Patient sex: M
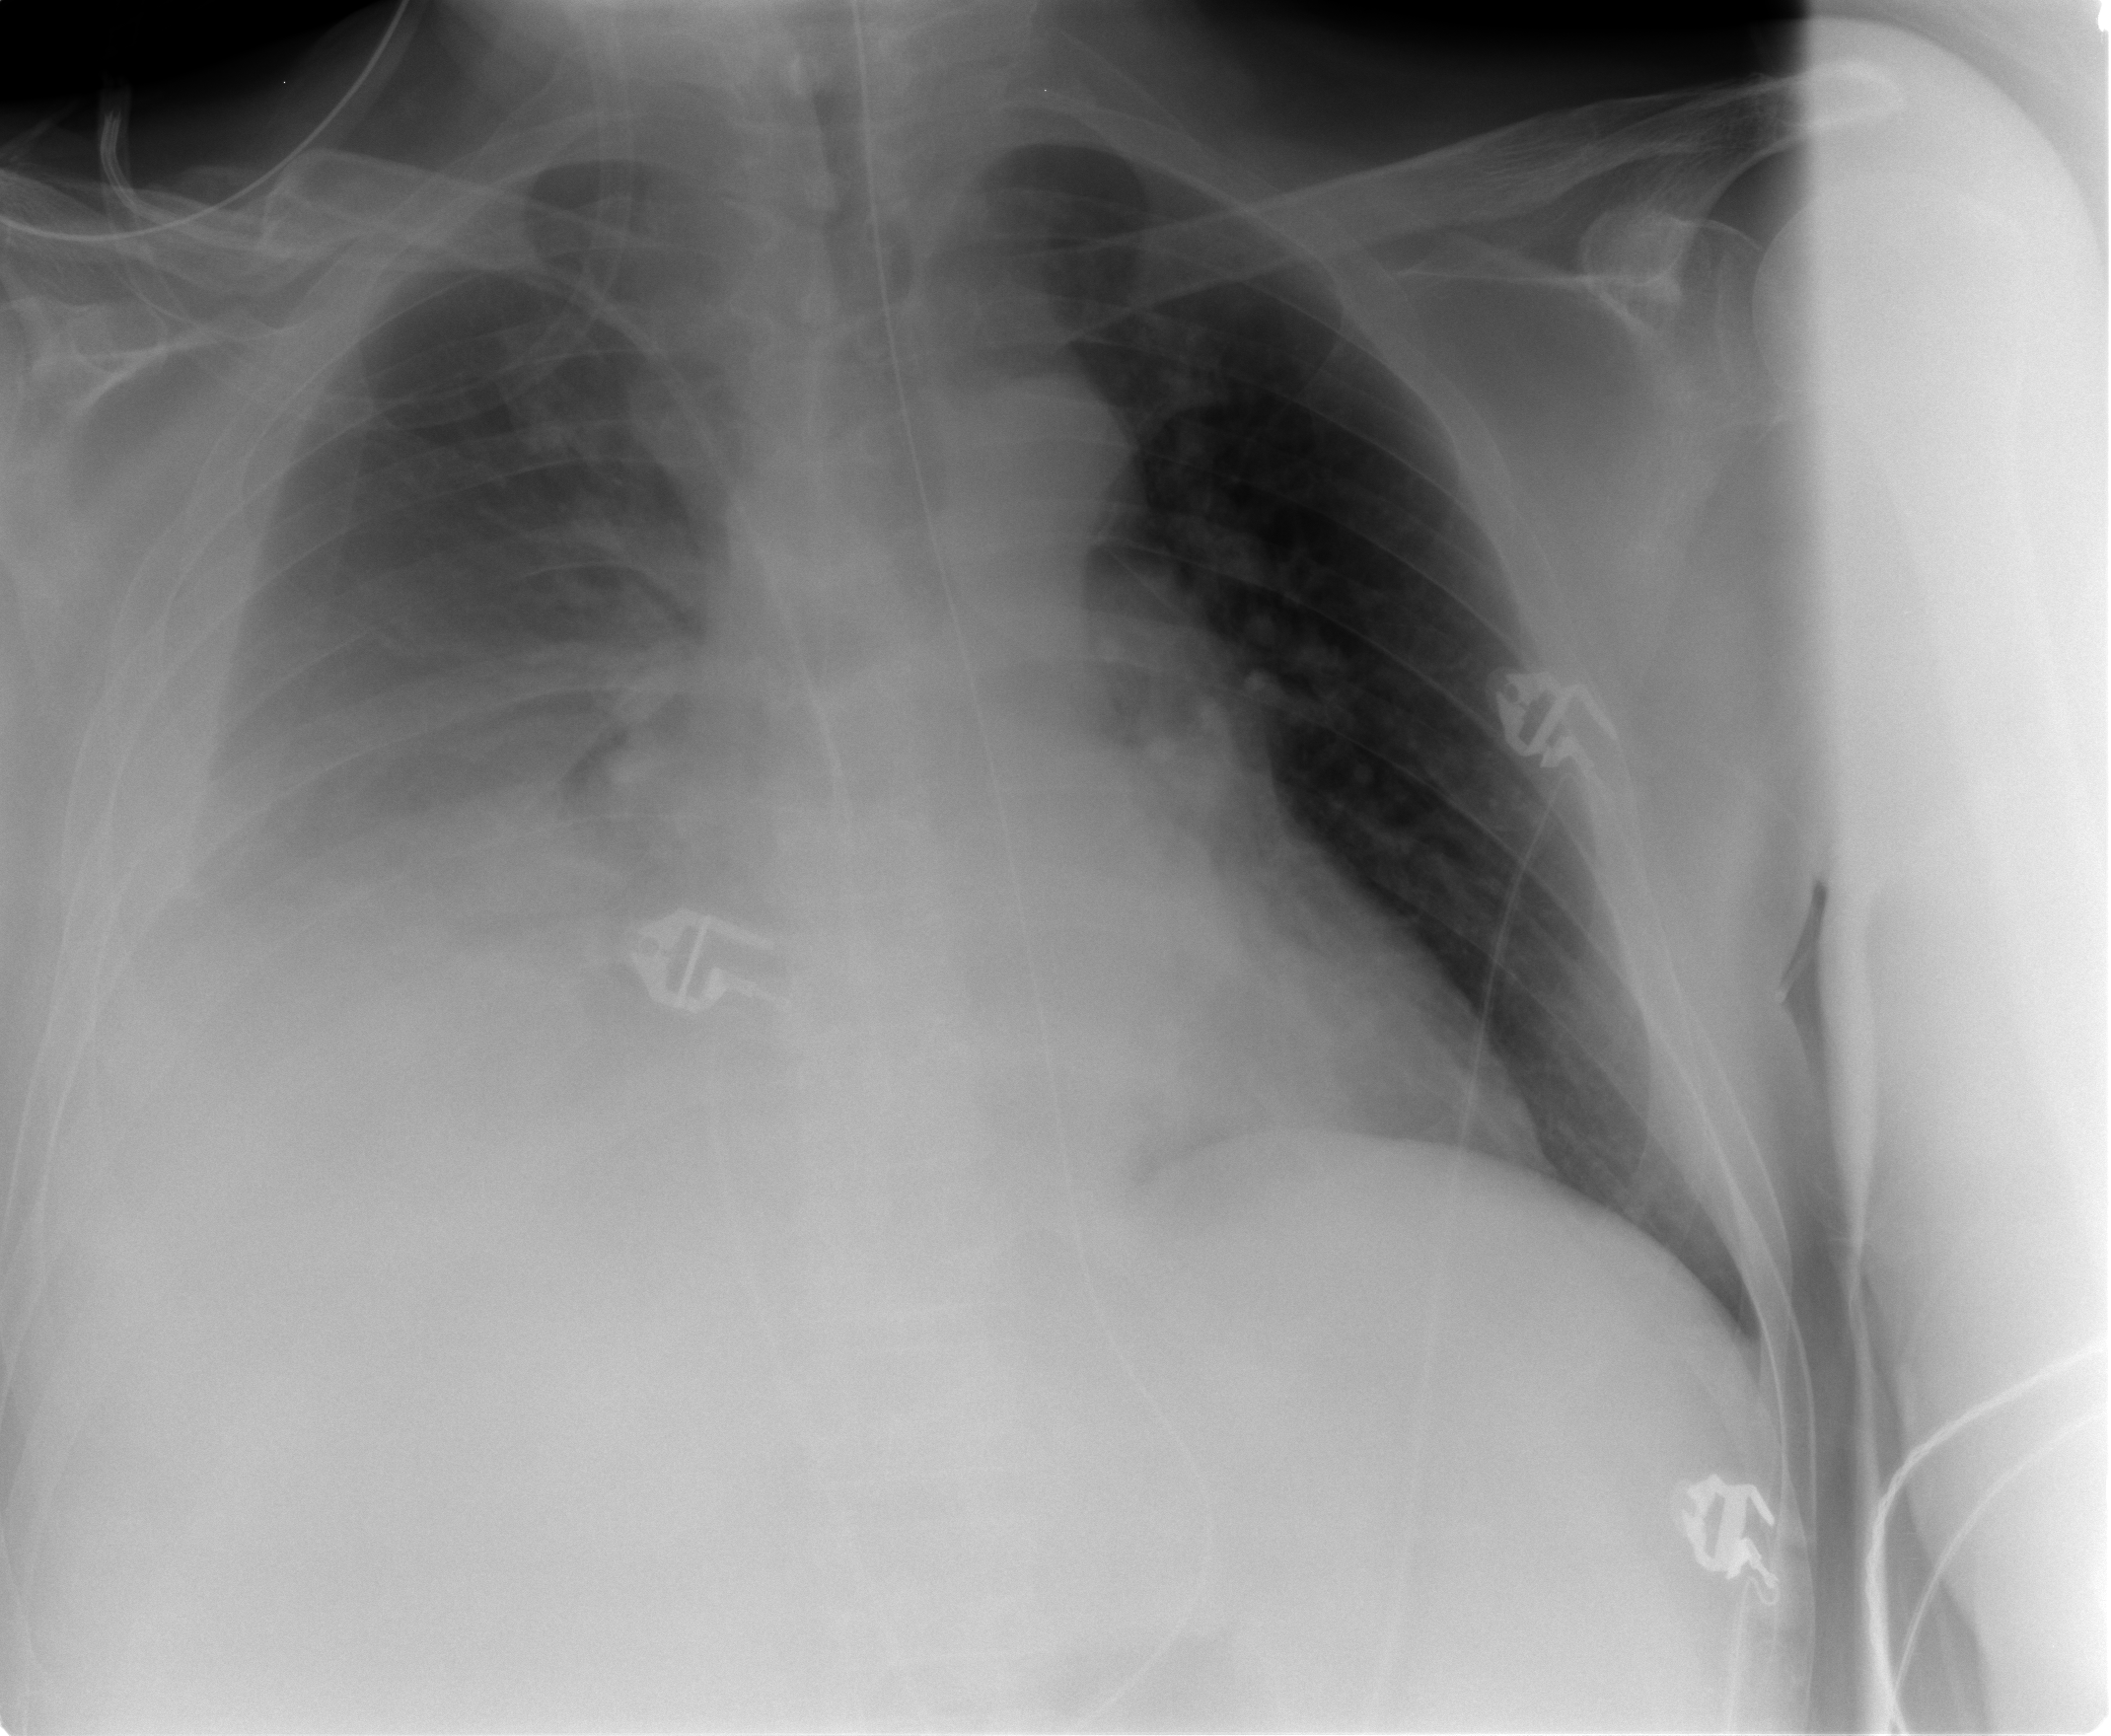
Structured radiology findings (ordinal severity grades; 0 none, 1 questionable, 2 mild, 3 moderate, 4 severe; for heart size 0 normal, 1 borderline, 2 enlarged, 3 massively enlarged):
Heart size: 2
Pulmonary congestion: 0
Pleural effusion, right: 3
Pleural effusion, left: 0
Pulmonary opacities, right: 0
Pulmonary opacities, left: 0
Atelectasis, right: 3
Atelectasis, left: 0